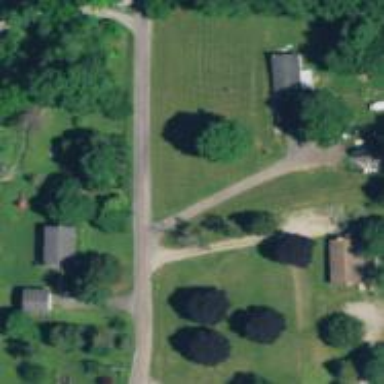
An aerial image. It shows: Driveway leading to service road.